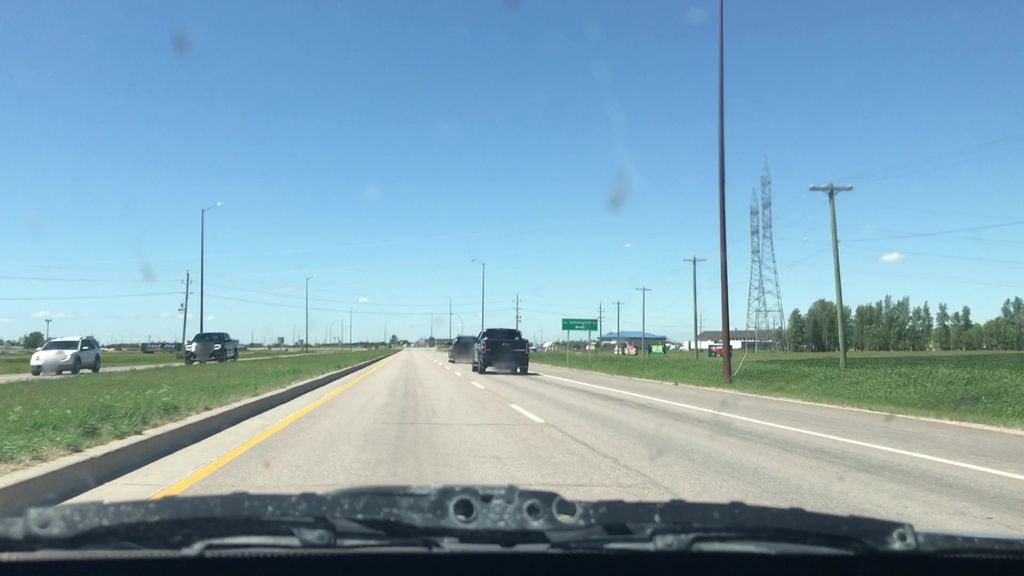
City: winnipeg